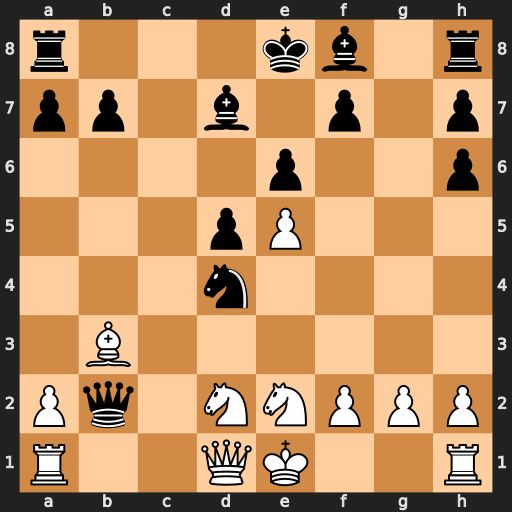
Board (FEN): r3kb1r/pp1b1p1p/4p2p/3pP3/3n4/1B6/Pq1NNPPP/R2QK2R
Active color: w
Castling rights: KQkq
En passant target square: -
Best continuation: Rb1 Qa3 Nxd4